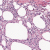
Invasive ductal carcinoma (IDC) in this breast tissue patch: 0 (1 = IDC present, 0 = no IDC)